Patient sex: M
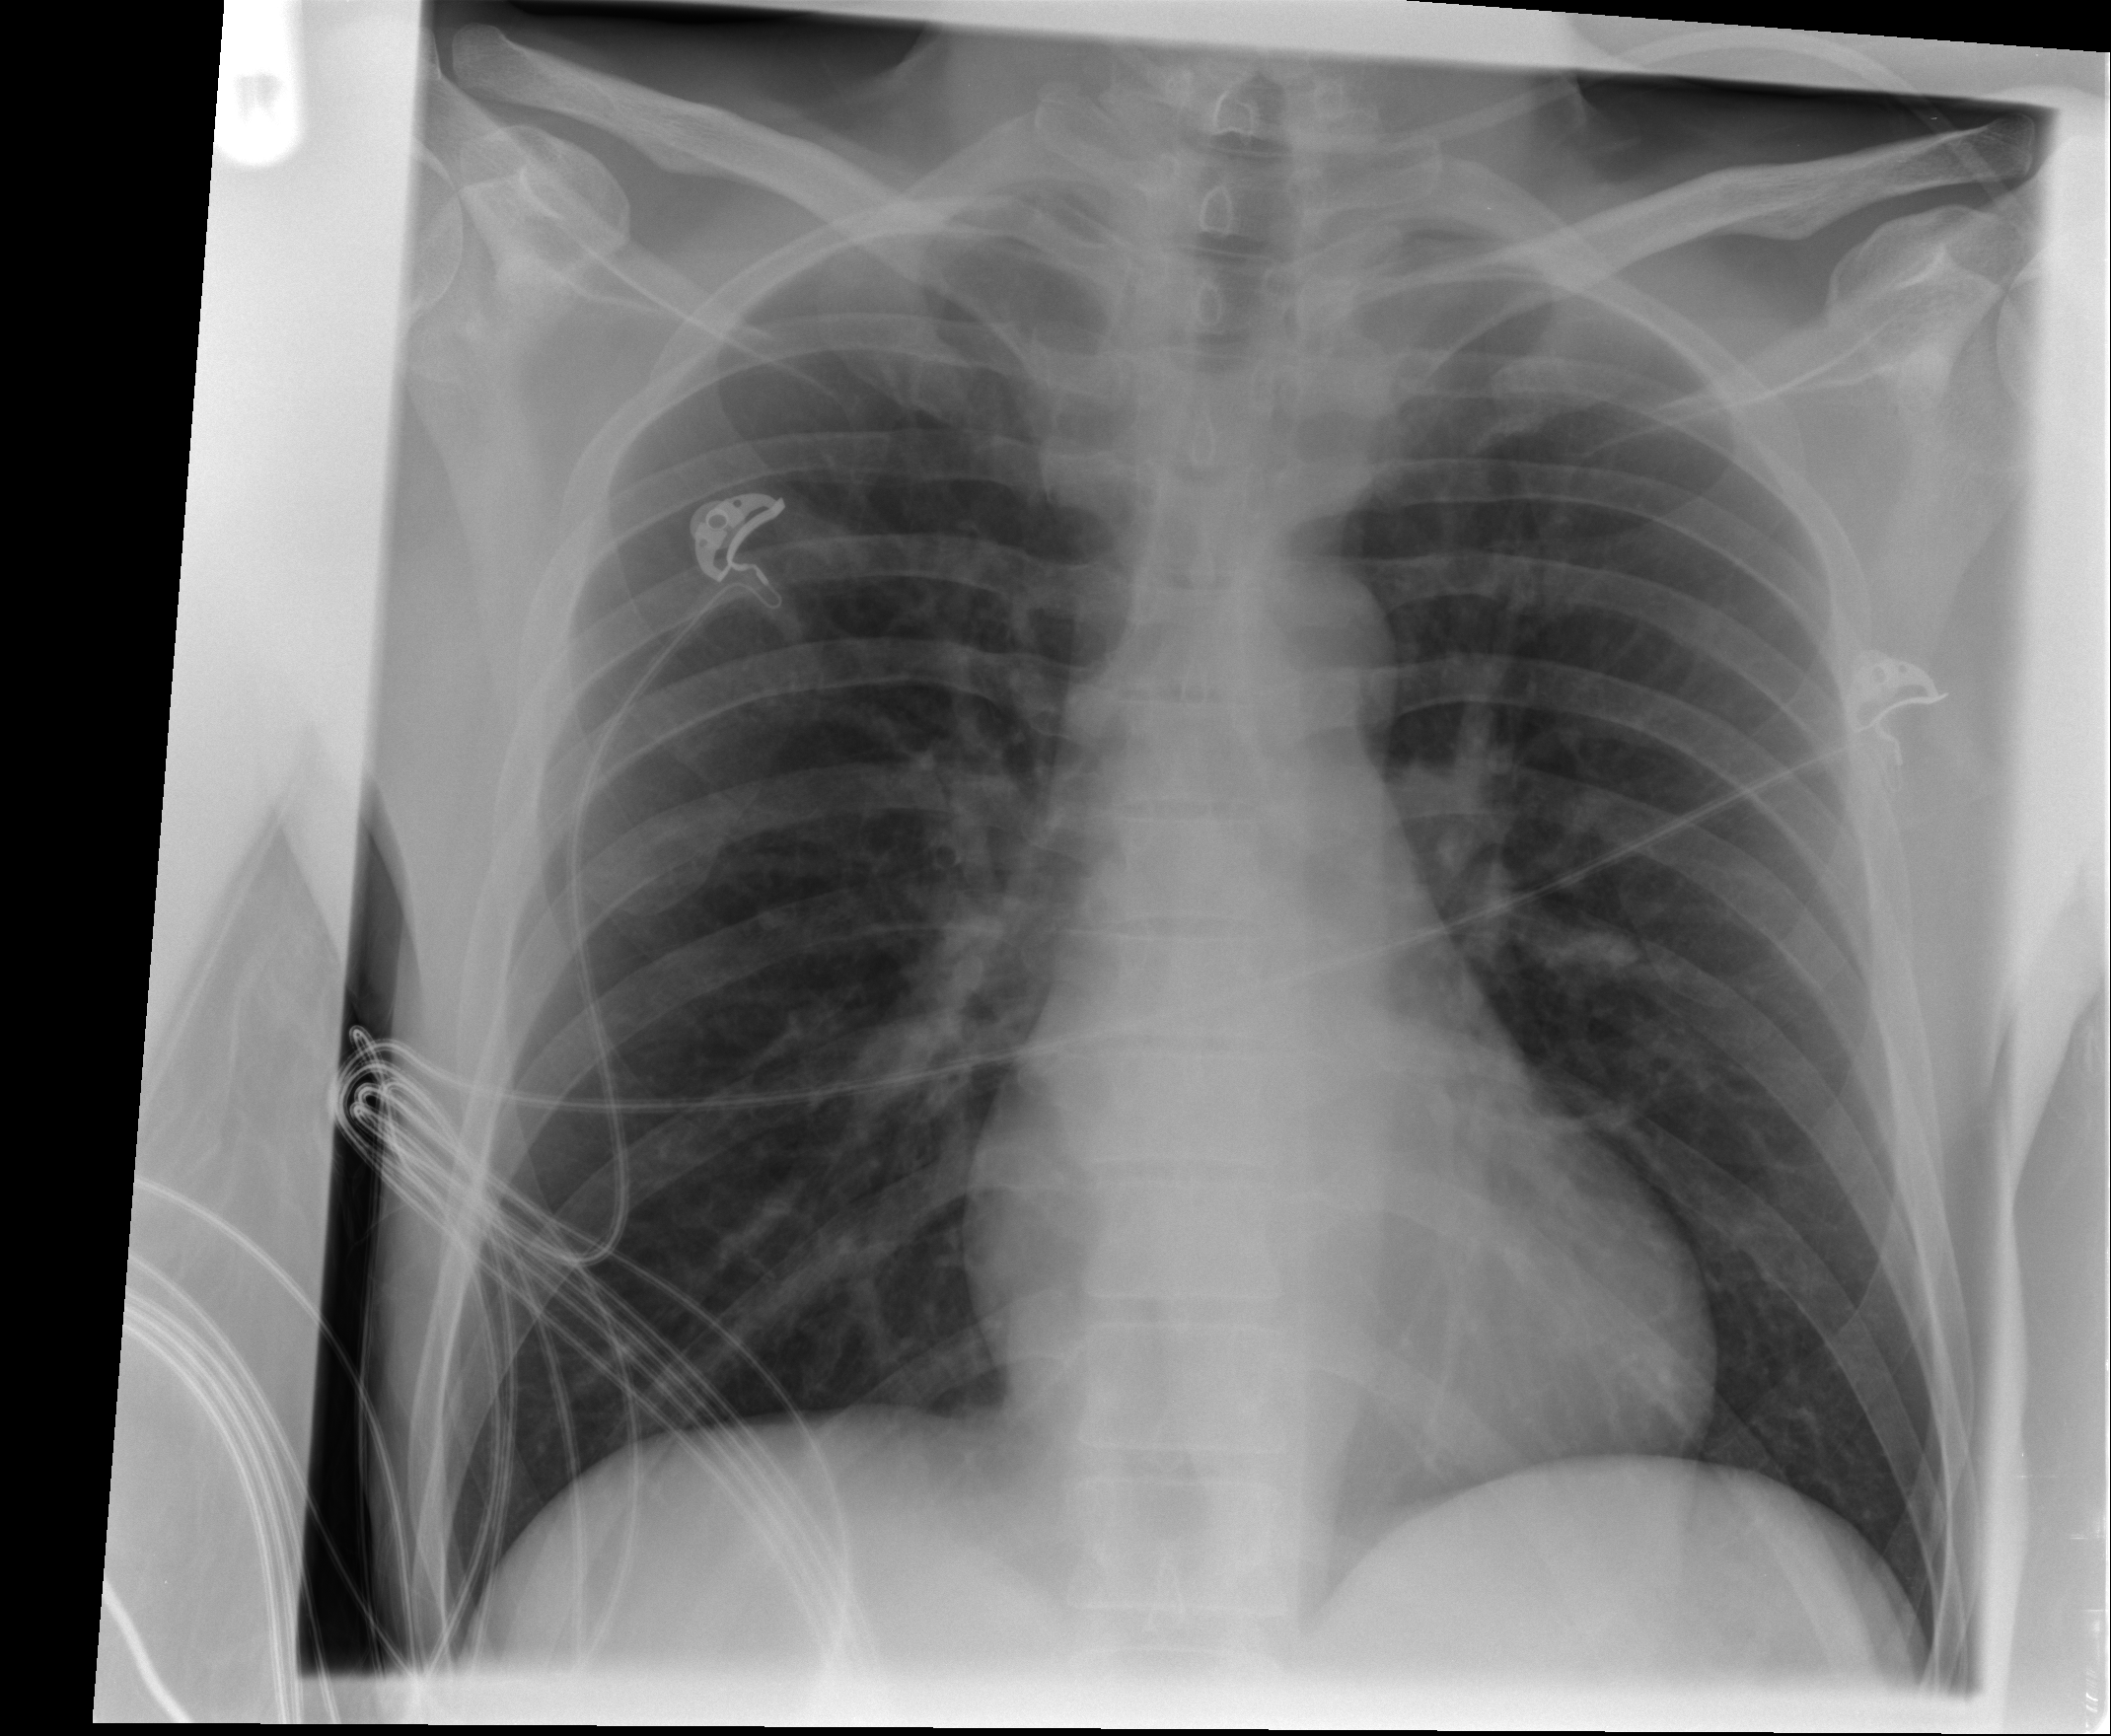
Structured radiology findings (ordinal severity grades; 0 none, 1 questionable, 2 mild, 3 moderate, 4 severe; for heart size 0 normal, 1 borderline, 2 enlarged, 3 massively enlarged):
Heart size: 0
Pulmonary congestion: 2
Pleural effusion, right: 0
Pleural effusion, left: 0
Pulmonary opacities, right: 0
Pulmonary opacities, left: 0
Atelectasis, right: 0
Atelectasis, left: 0